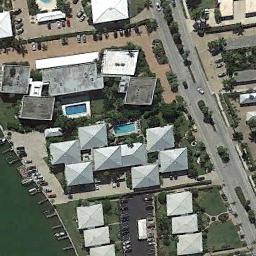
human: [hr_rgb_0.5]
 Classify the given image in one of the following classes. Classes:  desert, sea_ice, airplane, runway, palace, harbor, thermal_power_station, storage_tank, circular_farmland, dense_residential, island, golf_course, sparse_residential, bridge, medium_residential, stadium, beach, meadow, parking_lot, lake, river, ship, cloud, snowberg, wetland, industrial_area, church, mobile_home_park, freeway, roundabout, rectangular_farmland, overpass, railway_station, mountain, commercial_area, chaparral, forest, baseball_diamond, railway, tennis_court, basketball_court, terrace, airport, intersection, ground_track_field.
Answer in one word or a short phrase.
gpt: dense_residential